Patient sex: M
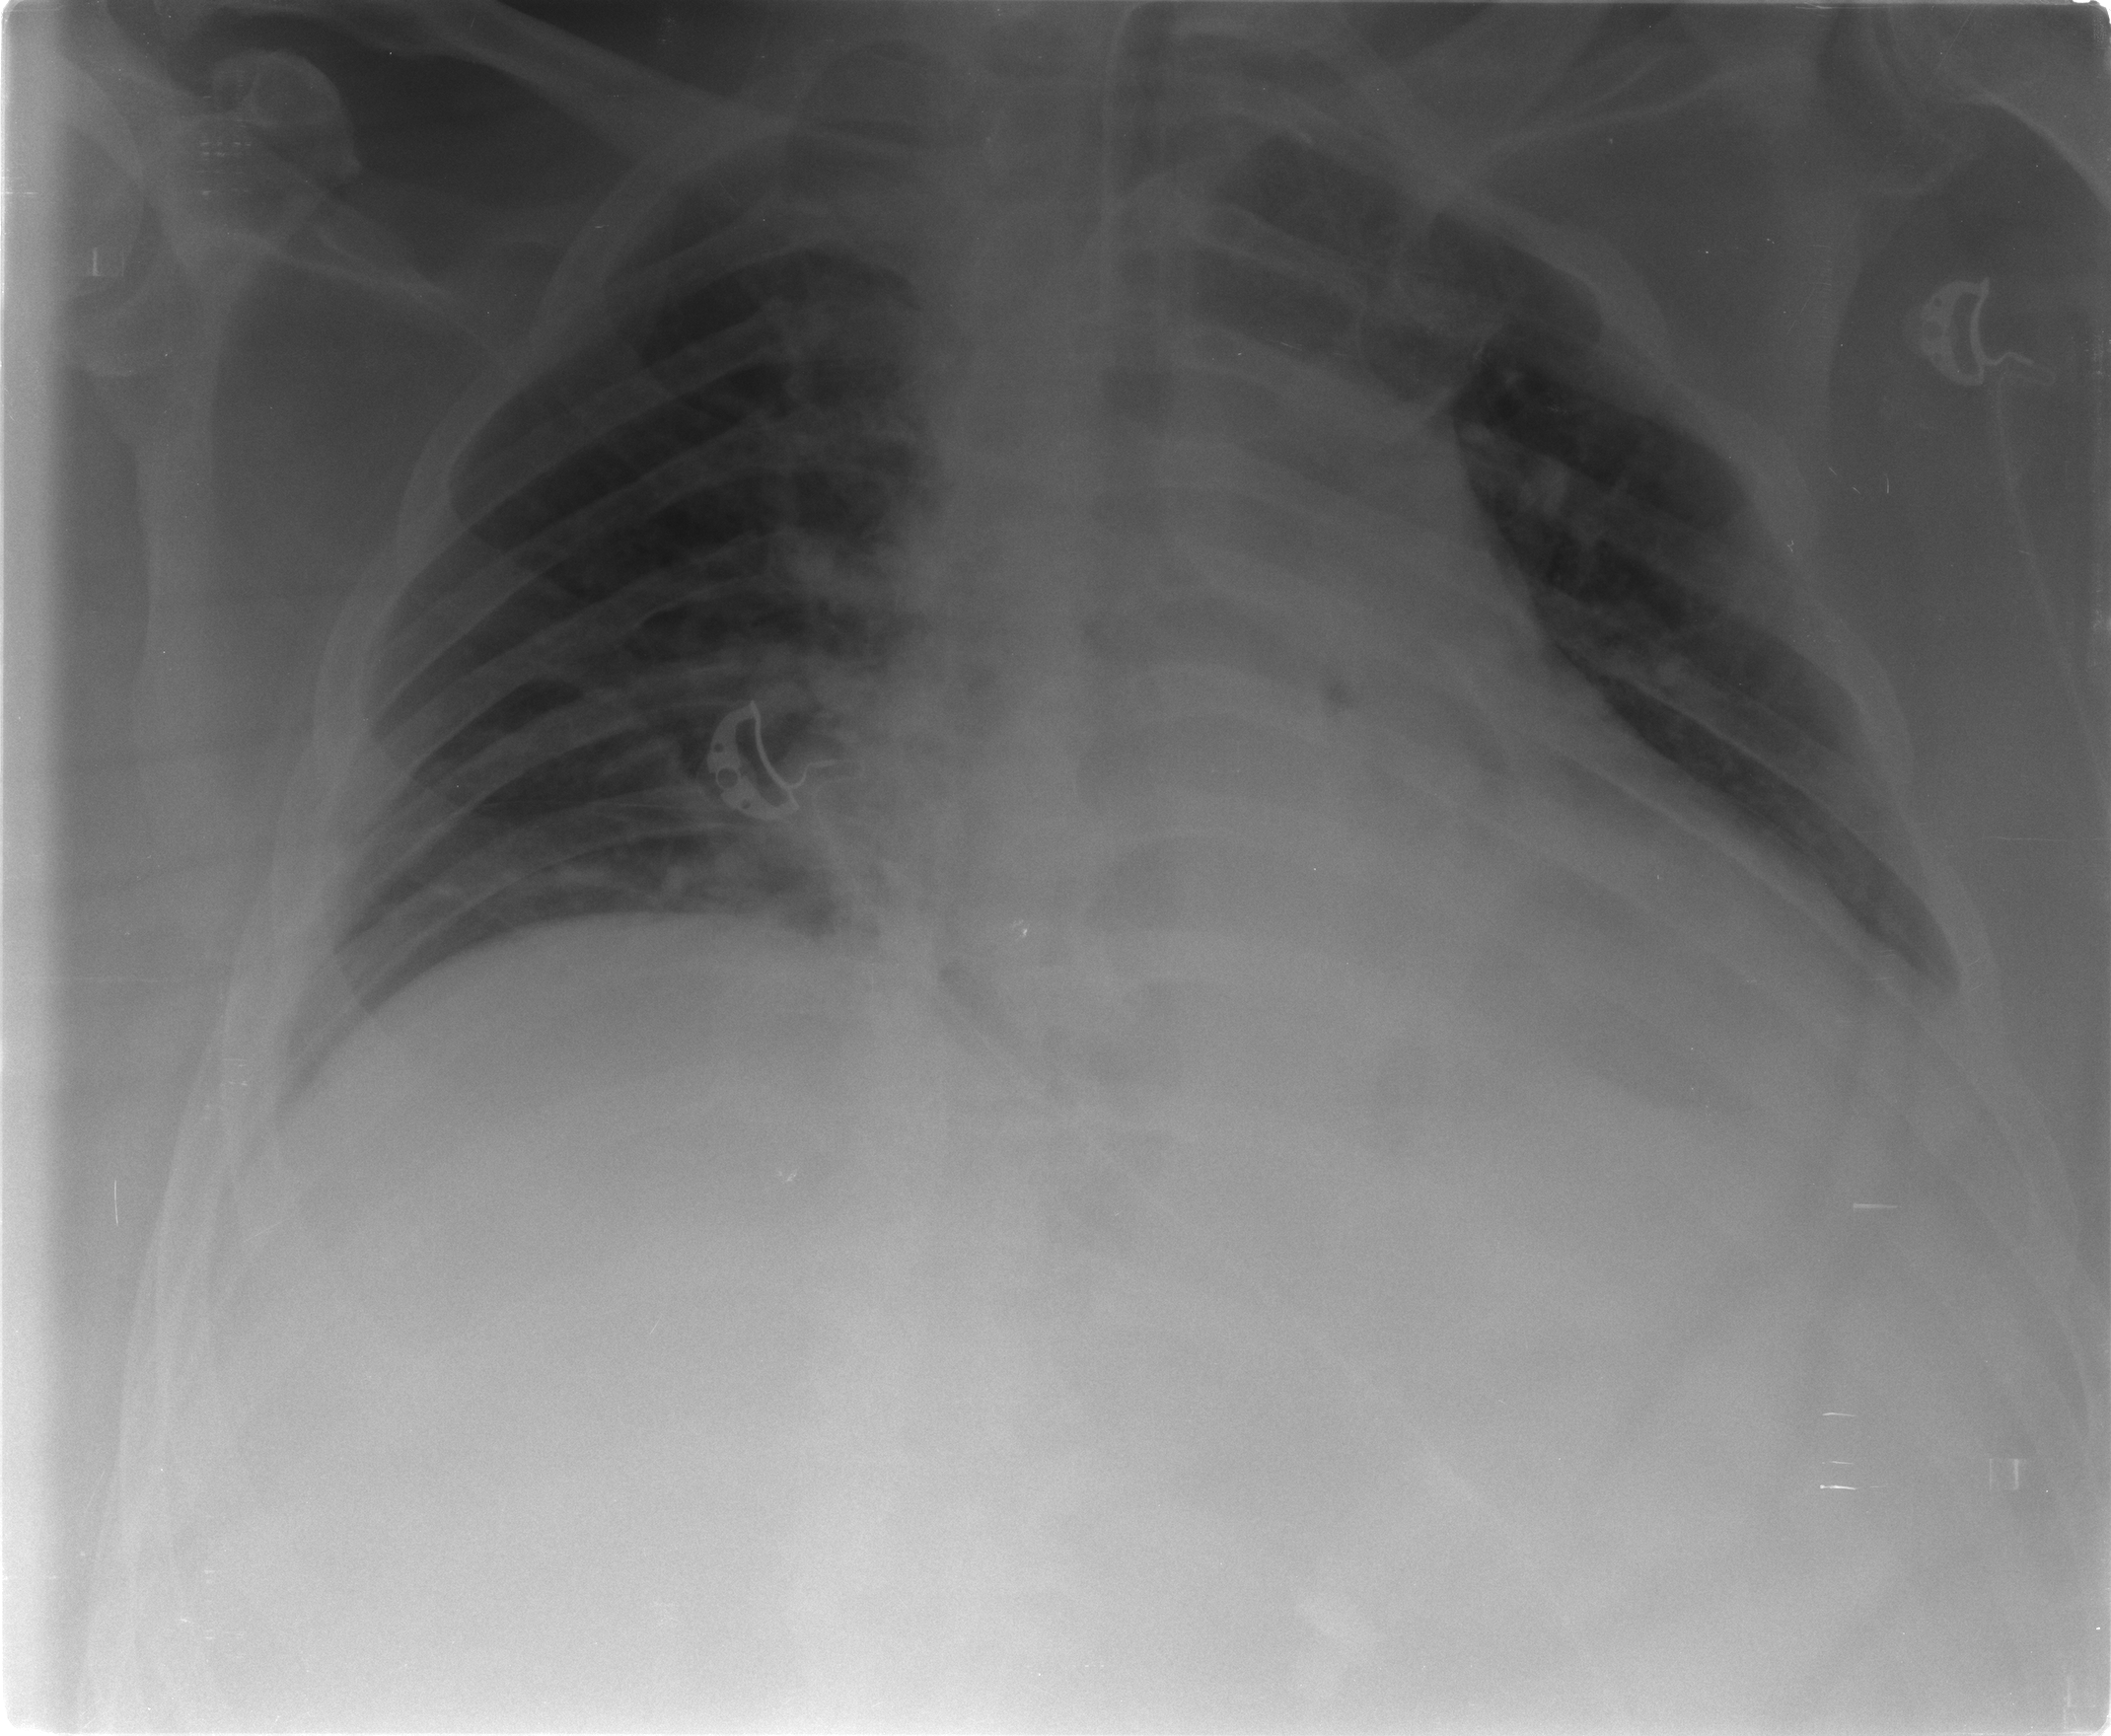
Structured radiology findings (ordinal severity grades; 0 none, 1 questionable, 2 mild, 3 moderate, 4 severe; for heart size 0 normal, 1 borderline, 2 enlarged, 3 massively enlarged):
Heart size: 2
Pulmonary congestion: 1
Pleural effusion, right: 1
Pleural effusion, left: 2
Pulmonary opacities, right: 0
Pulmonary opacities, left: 1
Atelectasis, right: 2
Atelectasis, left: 3